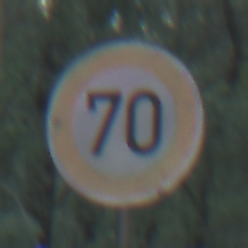
Verkehrszeichen: Geschwindigkeit70
Umgebung: Outdoor, Nature
Tageszeit: SunriseSunset
Wetter: NotSpecified
Licht: Natural
Jahreszeit: Autumn
Kontrast: MediumContrast